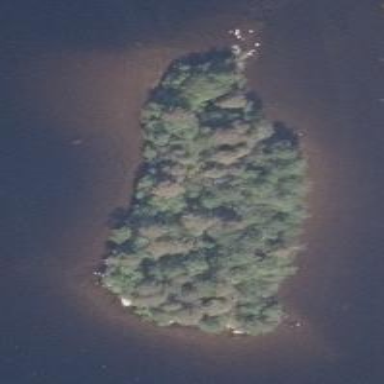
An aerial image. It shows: Island.